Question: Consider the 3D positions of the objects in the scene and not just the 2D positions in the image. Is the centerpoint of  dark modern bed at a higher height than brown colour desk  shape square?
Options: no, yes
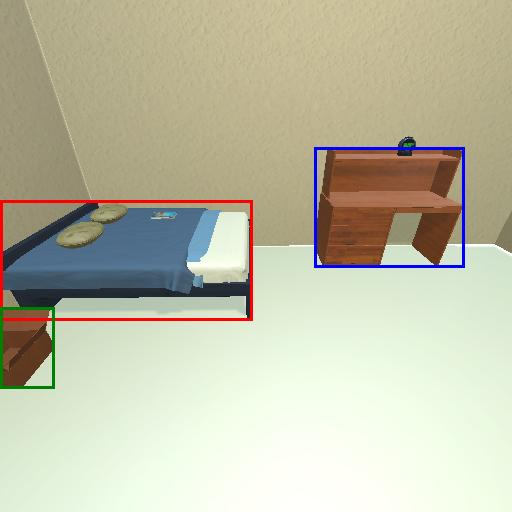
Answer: no